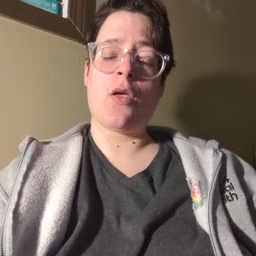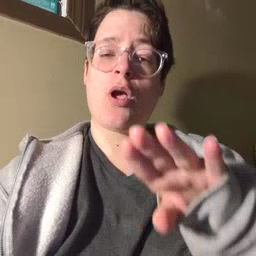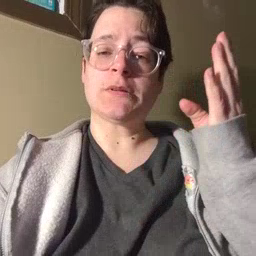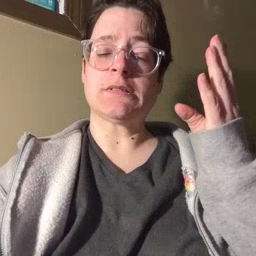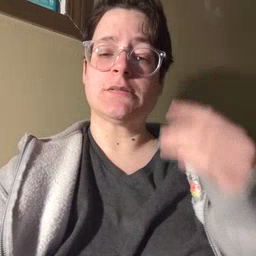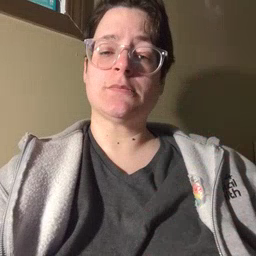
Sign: open